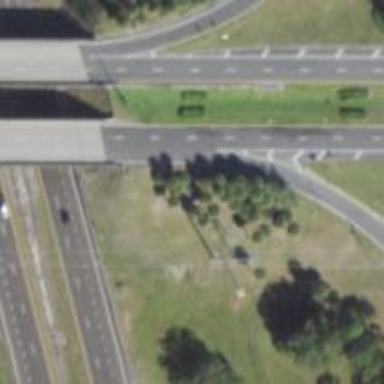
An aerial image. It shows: Expressway with asphalt surface and classified as primary highway.